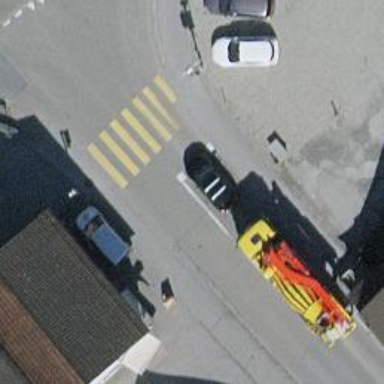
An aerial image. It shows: Road with traffic signals.